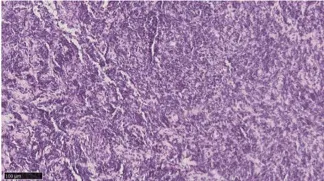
Biopsy and pathology examination of left supraclavicular LNs before chemotherapy after second-line treatment progresses. (A) Hematoxylin-eosin staining pictures of left supraclavicular LNs.
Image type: pathology (h&e)